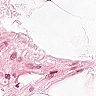
Metastatic tissue present: no